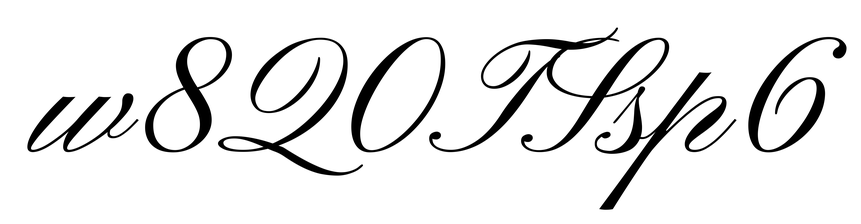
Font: PinyonScript-Regular